Question: I want to make a button for my shape like this one

Is there a way to do this with xml ?
Like setting some points, in my case I have 5..
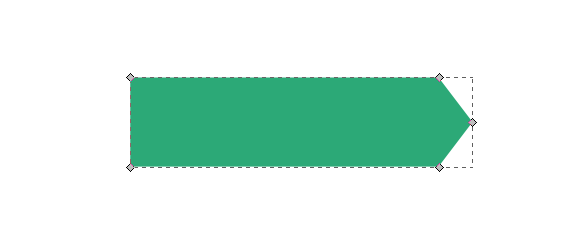
Answer: What you need is to create a 'shape xml file' in your project's 'drawable-xxx' folder and then use this shape as background for a button.
Here is the shape file called 'arrow_shape.xml':
'''
<?xml version="1.0" encoding="UTF-8"?>
<layer-list xmlns:android="http://schemas.android.com/apk/res/android" >
<!-- Colored rectangle-->
<item>
<shape android:shape="rectangle">
<size
android:width="100dp"
android:height="40dp" />
<solid android:color="#5EB888" />
<corners android:radius="0dp"/>
</shape>
</item>
<!-- This rectangle for the top arrow edge -->
<!-- Its color should be the same as the layout's background -->
<item
android:top="-40dp"
android:bottom="65dp"
android:right="-30dp">
<rotate
android:fromDegrees="45">
<shape android:shape="rectangle">
<solid android:color="#ffffff" />
</shape>
</rotate>
</item>
<!-- This rectangle for the lower arrow edge -->
<!-- Its color should be the same as the layout's background -->
<item
android:top="65dp"
android:bottom="-40dp"
android:right="-30dp">
<rotate
android:fromDegrees="-45">
<shape android:shape="rectangle">
<solid android:color="#ffffff" />
</shape>
</rotate>
</item>
</layer-list>
'''
Then use it as button's background, for example
'''
<Button
android:layout_width="wrap_content"
android:layout_height="wrap_content"
android:background="@drawable/arrow_shape"/>
'''
Here is the screenshot:

More info on 'Layer-List' you can find <URL>.
Keep in mind though that I used certain values for the shape's width and height. If you change those you might need to change the values of the 'top, bottom and right attributes'. So, in that case consider using different values in your project's 'values' directory.